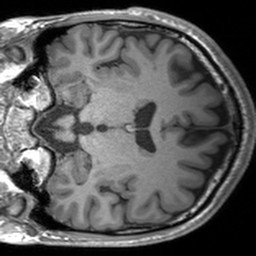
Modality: T1w
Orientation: coronal
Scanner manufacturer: siemens
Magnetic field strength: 3 T
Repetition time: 1.54 s
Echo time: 0.00234 s